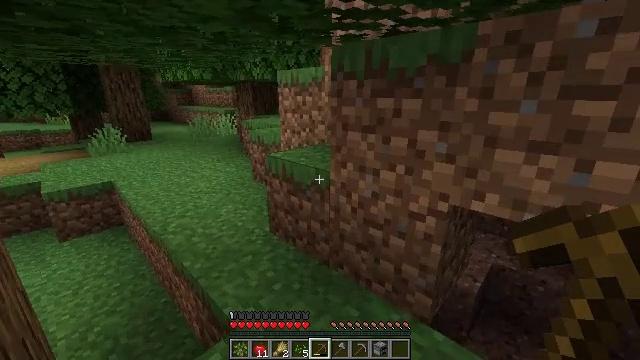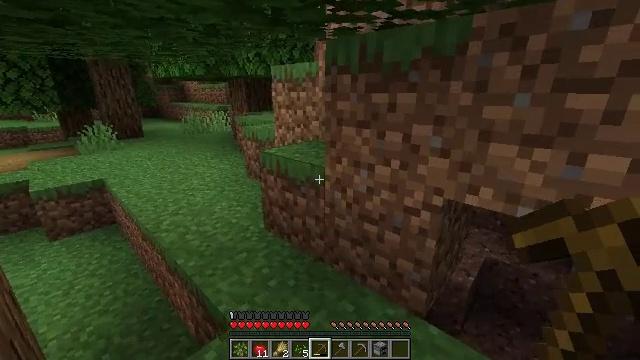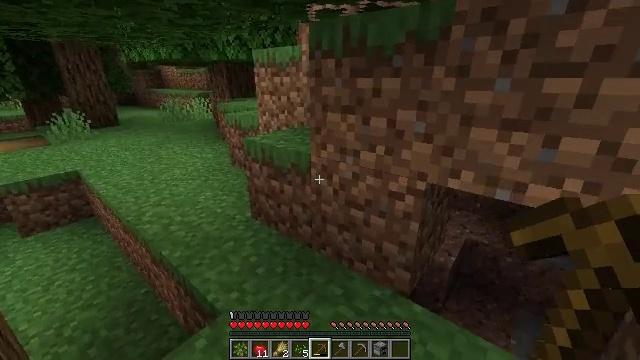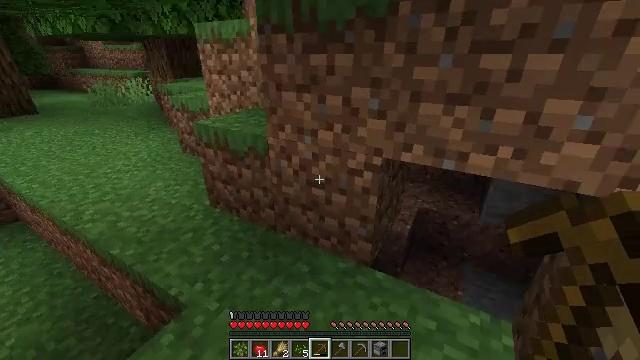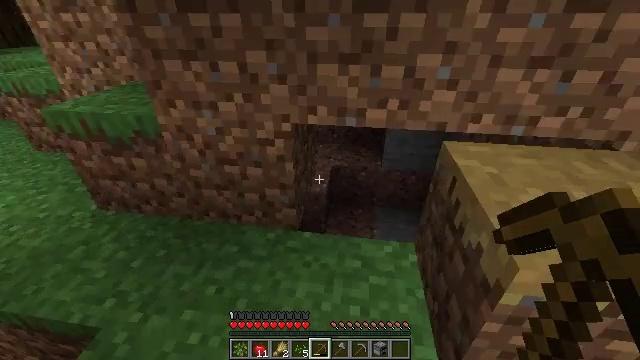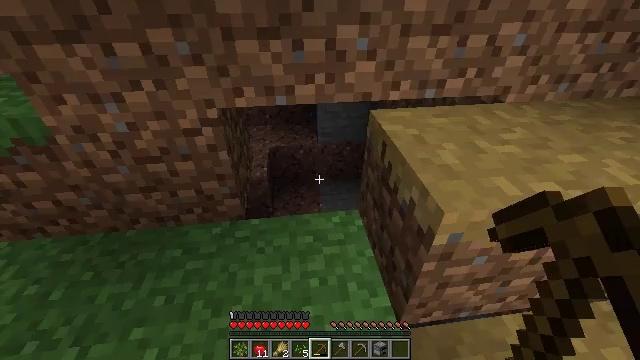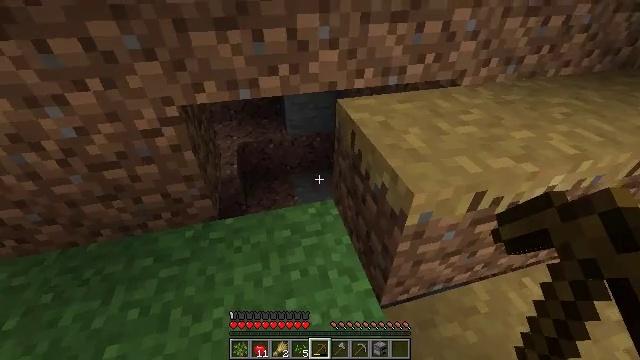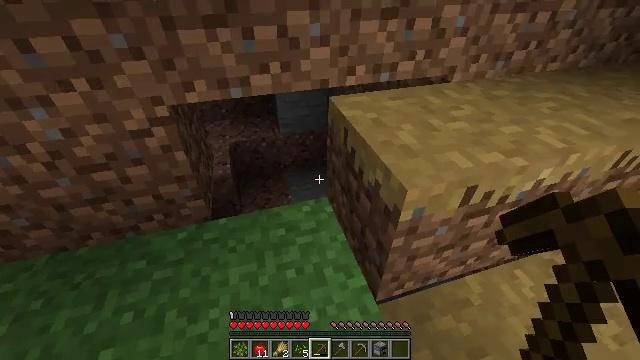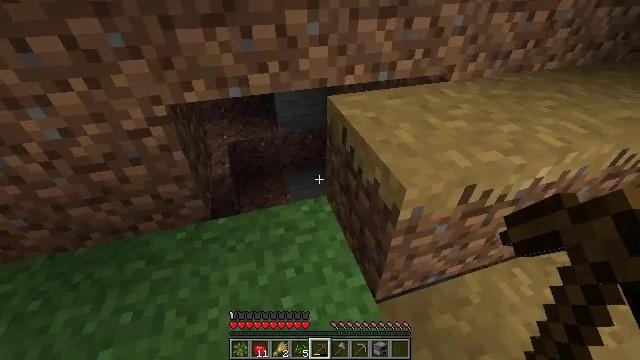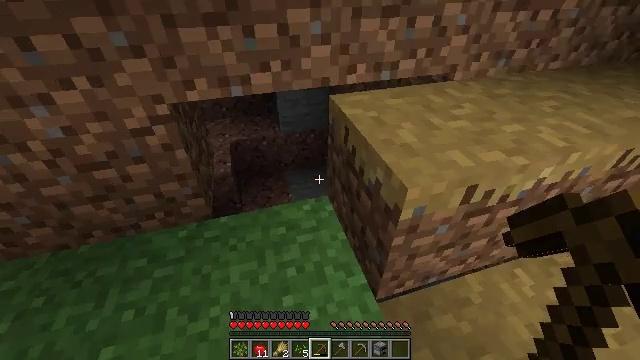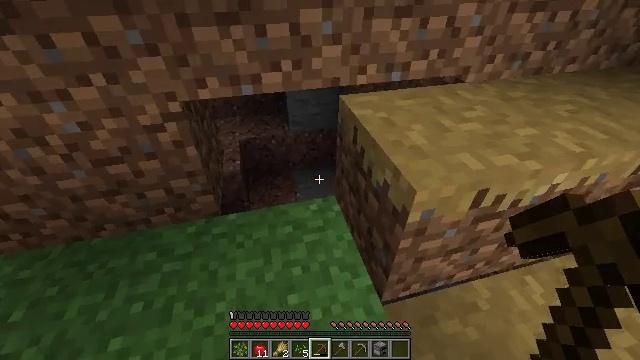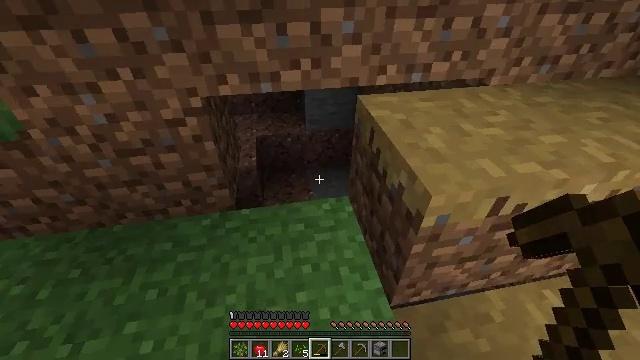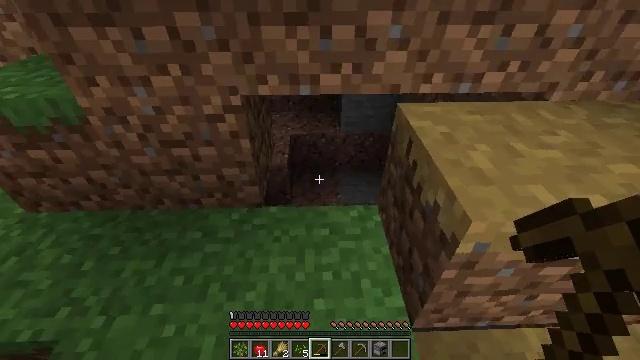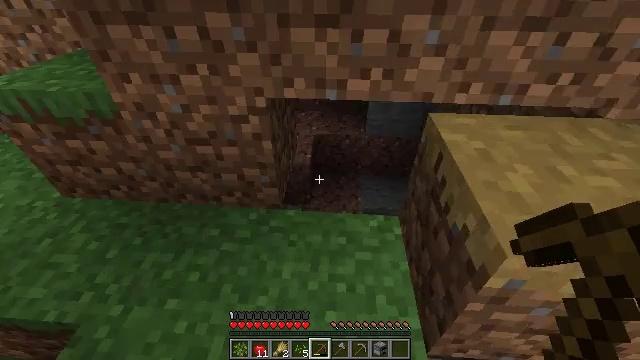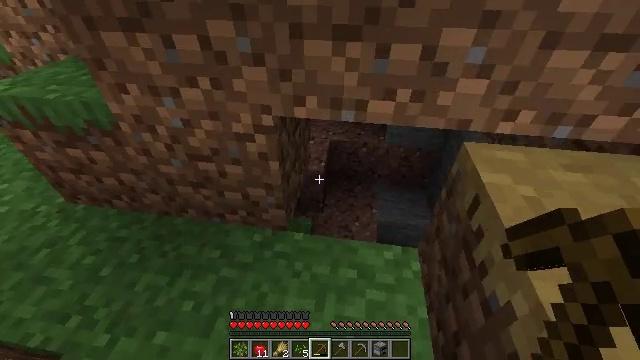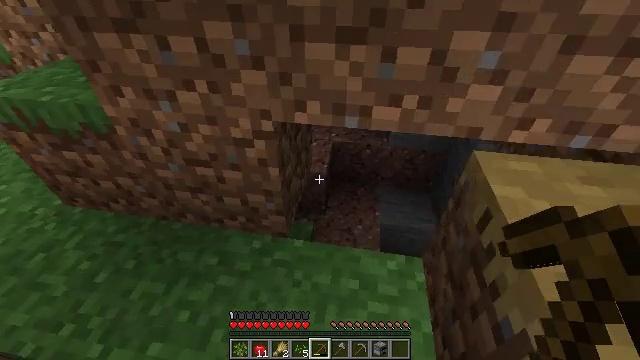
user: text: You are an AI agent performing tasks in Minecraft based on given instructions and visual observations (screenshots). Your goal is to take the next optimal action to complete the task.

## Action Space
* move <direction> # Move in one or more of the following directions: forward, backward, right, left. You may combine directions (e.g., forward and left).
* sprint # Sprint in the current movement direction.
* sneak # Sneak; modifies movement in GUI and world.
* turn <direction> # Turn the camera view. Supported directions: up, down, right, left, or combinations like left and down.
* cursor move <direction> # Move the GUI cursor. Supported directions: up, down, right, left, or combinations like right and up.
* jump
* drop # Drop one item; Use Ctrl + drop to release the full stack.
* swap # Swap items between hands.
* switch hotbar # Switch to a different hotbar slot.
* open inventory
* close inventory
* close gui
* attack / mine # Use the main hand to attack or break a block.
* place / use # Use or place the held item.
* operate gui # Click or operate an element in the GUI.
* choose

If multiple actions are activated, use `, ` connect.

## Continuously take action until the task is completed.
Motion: motion action
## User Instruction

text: Reclaim the grass path segment.
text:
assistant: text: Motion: turn right
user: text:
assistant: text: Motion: turn right and down
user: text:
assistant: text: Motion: turn right and down
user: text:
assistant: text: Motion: turn right and down
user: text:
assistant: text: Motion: turn right and down
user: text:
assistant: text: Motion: turn right and down
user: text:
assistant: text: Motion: turn right
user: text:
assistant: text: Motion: no_op
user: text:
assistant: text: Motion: no_op
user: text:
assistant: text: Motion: turn left
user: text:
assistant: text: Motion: turn left
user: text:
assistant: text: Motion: move forward, turn left
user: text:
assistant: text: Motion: move forward, turn left
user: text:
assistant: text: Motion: move forward, turn left
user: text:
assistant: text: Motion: move forward
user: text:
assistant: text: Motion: move forward
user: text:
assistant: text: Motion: move forward
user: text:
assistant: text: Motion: turn right
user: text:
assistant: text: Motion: turn right
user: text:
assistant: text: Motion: turn right
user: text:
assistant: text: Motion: turn right
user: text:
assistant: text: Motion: no_op
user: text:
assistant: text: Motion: no_op
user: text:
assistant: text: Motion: no_op
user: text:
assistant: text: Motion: turn right
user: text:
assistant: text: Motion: turn right
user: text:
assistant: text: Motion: turn right
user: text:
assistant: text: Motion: turn right
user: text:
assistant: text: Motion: turn right
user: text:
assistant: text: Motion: turn right and down